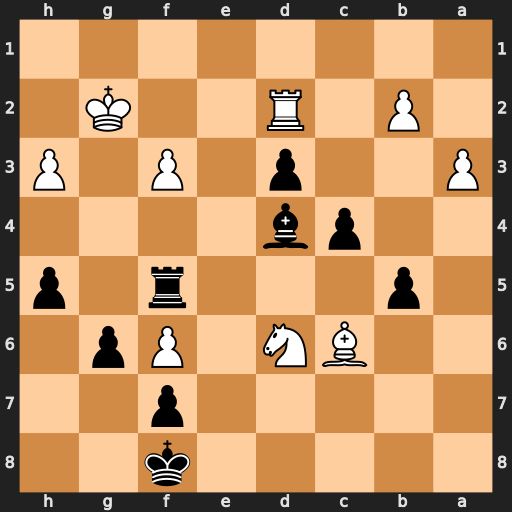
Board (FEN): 5k2/5p2/2BN1Pp1/1p3r1p/2pb4/P2p1P1P/1P1R2K1/8
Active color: b
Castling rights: -
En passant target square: -
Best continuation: Rg5+ Kh1 Rg1+